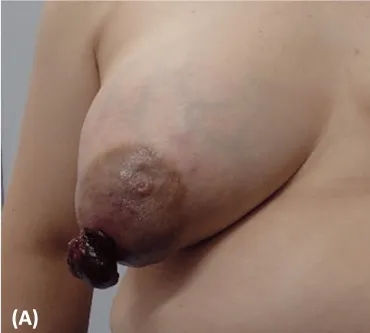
Appearance of ruptured phyllodes tumor. (A) A right breast mass erupting from the paramammary nipple.
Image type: medical_photograph (other_medical_photograph)